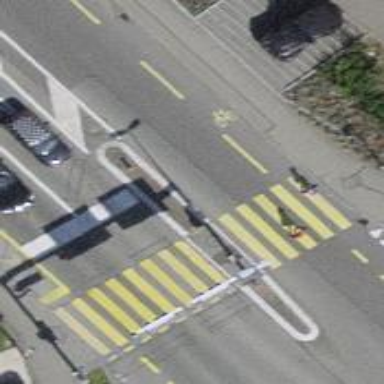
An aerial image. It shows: Road with traffic signals.